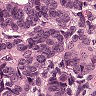
Metastatic tissue present: yes